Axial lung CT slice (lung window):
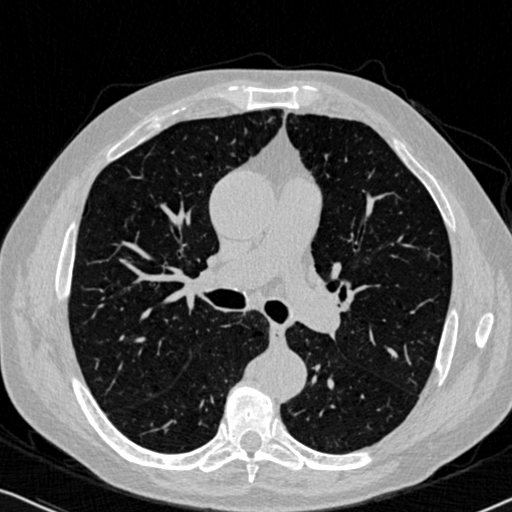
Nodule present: no